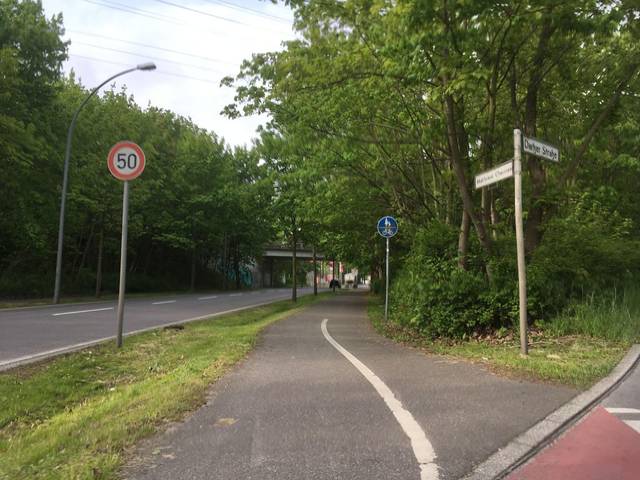
Region: Germany
Coordinates: 52.568, 13.476